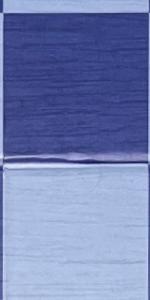
Label: Empty